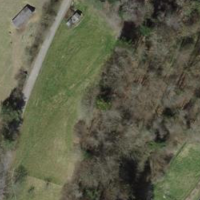
EUNIS habitat code: 44
Species observed at this site:
Circaea lutetiana
Prunus padus